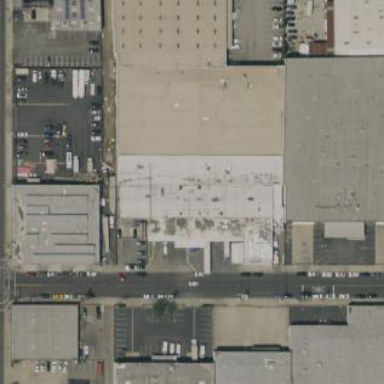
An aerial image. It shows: Industrial building.